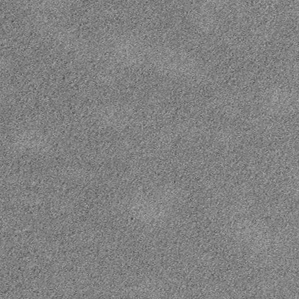
Label: frost